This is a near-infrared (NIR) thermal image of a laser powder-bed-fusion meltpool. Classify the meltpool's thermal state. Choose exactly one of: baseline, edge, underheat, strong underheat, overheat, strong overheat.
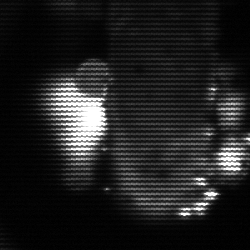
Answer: strong underheat